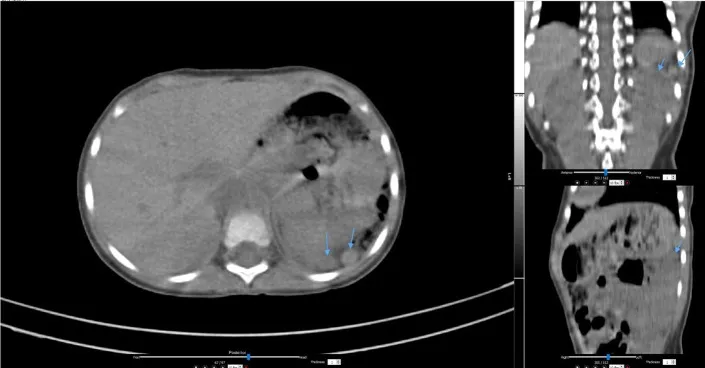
Single-photon emission computed tomography (SPECT-CT) images of the abdomen at 2 years of age showed two oval foci in the left upper abdomen (arrows) indicating splenunculi/splenules in the splenic bed.
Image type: radiology (ct)